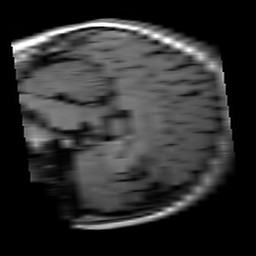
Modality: T1w
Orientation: sagittal
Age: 22
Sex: female
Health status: healthy
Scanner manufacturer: siemens
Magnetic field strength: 3 T
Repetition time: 4.1 s
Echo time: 0.0085 s